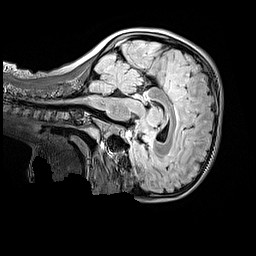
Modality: FLAIR
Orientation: sagittal
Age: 9
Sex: female
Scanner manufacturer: siemens
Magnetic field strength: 3 T
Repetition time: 5 s
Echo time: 0.388 s